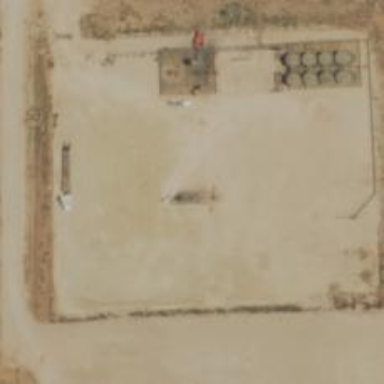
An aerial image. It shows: Petroleum well that is man-made.